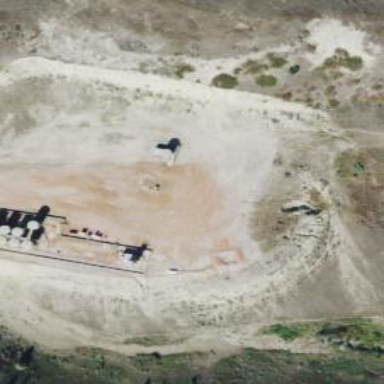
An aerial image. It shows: Petroleum well that is man-made.